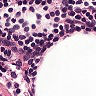
Metastatic tissue present: no